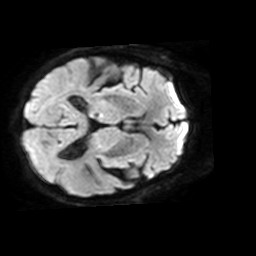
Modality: TRACE
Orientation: axial
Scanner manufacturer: philips
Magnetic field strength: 1.5 T
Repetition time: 4.882 s
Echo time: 0.07794 s